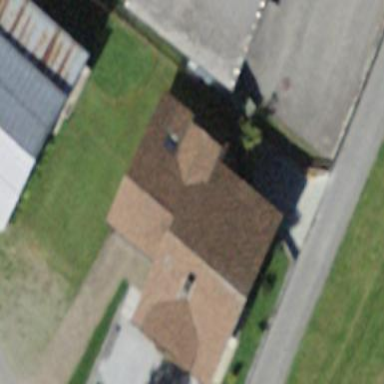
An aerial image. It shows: Detached building.